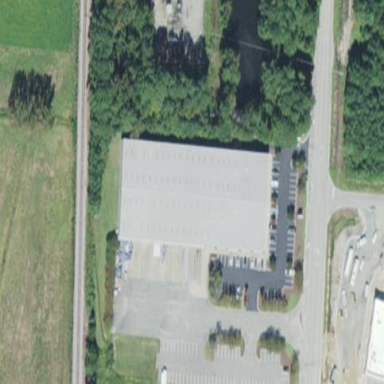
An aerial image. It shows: Commercial building.